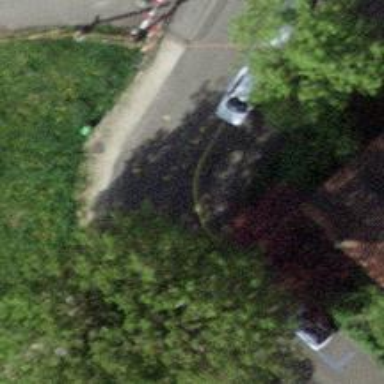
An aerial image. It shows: Asphalt road in living street.